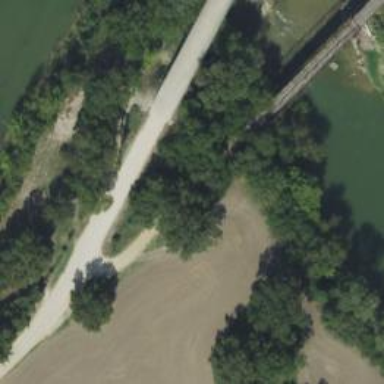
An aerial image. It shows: Footway on bridge.